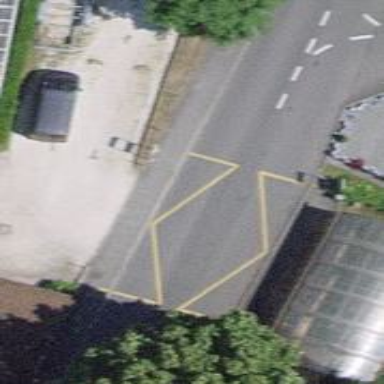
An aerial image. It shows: Public transport stop position.